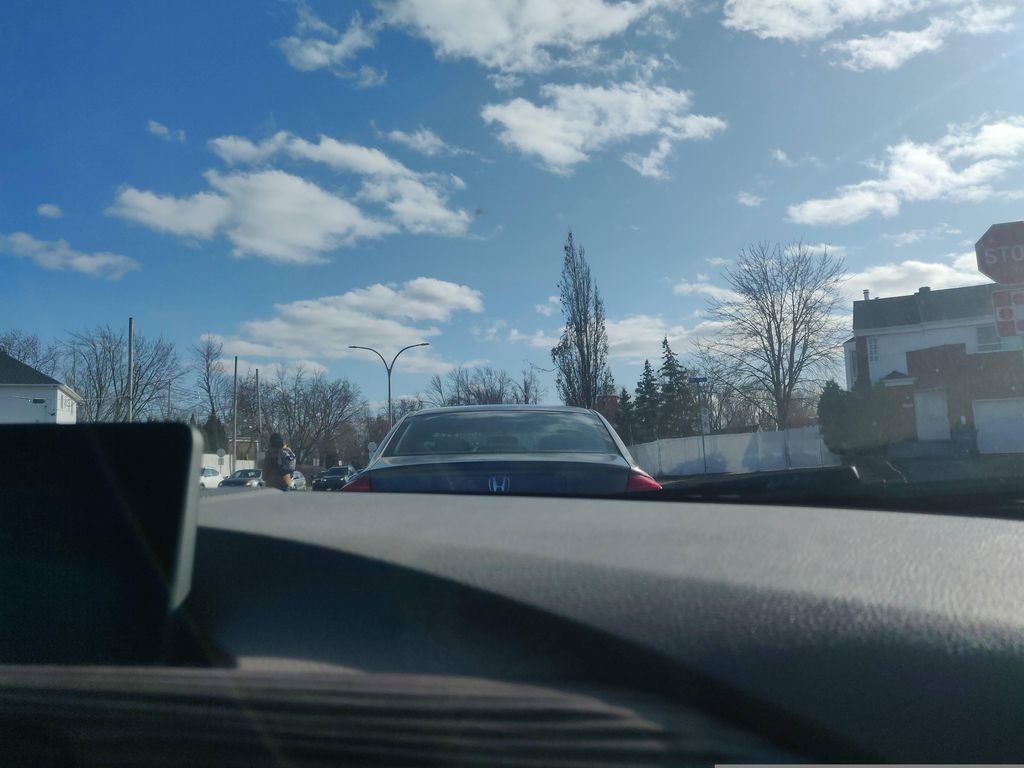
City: montreal